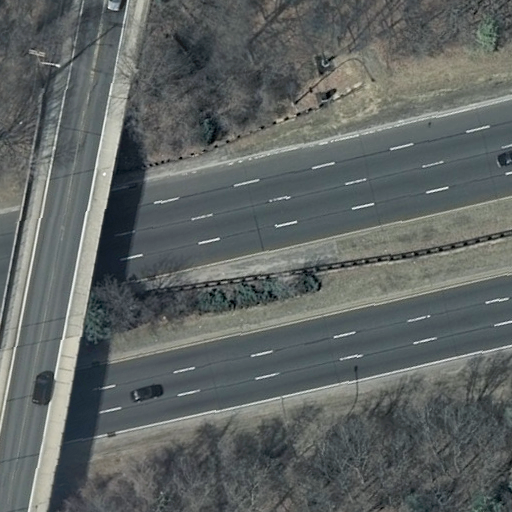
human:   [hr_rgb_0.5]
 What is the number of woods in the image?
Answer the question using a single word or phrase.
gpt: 1

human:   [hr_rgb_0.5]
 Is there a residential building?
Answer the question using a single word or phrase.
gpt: no

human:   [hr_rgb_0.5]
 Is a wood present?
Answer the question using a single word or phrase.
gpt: yes

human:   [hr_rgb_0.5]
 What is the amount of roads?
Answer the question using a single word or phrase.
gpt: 4

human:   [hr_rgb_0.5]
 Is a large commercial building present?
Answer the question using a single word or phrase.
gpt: no

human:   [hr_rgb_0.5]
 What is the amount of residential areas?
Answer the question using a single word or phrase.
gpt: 1

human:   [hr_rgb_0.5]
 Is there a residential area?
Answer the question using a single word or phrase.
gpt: yes

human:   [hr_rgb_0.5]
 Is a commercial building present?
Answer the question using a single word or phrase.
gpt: no

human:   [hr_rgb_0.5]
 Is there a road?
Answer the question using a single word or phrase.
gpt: yes

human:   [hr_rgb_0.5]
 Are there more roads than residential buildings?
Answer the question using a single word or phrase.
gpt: yes

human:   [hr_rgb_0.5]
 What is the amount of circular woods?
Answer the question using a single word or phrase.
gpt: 0

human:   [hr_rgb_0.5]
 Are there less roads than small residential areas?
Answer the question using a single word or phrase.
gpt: no

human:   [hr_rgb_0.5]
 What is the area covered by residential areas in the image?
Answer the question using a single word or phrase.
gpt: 10599m2

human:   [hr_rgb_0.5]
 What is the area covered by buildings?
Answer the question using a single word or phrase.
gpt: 0m2

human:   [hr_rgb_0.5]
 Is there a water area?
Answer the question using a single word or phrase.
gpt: no

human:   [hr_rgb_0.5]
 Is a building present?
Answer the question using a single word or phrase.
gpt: no

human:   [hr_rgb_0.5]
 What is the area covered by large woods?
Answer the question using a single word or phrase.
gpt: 10599m2

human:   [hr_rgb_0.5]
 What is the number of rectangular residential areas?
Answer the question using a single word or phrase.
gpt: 1

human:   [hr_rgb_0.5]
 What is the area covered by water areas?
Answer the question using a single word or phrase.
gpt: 0m2

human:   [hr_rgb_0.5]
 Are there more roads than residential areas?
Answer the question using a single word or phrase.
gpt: yes

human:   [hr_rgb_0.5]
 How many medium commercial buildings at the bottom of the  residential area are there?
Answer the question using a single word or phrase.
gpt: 0

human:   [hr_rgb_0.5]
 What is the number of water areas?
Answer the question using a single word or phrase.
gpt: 0

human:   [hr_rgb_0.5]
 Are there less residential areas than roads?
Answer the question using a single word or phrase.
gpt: yes

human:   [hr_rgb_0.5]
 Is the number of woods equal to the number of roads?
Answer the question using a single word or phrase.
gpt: no

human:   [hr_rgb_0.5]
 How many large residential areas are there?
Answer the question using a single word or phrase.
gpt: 1

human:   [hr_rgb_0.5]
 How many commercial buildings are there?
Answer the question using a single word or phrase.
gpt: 0

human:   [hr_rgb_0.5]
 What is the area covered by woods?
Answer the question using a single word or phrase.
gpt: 10599m2

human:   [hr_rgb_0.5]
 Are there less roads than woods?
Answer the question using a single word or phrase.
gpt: no

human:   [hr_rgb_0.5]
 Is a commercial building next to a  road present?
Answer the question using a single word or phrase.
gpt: no

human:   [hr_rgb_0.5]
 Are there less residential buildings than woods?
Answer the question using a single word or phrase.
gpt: yes

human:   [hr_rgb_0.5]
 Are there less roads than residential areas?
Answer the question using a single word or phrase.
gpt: no

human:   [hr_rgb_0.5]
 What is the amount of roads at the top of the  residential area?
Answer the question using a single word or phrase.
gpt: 0

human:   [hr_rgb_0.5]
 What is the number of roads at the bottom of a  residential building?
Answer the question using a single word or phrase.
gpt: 0

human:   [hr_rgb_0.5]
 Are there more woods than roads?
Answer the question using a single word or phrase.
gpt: no

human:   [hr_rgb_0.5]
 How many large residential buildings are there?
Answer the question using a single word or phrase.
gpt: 0

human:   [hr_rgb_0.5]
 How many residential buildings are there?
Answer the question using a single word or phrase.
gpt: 0

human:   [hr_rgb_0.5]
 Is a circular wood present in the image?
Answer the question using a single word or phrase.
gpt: no

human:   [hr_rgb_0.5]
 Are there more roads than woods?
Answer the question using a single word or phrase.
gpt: yes

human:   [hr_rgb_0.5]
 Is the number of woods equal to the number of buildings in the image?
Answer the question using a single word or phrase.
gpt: no

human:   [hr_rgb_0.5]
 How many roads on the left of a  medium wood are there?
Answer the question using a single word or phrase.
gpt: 0

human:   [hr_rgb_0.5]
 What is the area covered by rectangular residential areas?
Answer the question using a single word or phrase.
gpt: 10599m2

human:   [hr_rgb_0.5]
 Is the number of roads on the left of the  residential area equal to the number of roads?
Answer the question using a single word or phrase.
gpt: no

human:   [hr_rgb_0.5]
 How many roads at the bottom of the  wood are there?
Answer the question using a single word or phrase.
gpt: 4

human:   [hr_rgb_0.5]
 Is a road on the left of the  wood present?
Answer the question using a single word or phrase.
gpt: yes

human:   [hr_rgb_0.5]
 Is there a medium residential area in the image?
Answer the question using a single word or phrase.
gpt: no

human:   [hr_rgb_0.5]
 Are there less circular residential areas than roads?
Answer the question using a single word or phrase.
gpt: yes

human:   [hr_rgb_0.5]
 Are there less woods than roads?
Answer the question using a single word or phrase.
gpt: yes

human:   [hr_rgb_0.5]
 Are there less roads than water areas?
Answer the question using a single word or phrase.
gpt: no

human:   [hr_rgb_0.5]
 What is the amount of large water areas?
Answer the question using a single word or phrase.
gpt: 0

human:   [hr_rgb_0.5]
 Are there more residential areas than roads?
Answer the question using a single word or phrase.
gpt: no

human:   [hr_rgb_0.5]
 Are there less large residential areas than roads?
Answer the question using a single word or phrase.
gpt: yes

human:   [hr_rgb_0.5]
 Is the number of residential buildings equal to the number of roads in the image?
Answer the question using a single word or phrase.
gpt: no

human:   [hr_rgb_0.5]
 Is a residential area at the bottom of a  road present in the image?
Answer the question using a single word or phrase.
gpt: no

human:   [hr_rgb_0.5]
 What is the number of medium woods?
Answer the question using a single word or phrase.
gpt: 0

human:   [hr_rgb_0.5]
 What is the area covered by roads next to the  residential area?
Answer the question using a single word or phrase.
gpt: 0m2

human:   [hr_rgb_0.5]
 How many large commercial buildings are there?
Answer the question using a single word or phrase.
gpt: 0

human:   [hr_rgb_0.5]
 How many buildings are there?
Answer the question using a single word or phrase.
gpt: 0

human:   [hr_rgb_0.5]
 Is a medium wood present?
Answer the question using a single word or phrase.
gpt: no

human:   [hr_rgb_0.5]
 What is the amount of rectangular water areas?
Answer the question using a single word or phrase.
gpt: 0

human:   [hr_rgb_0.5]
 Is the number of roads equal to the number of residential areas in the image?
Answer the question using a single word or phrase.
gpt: no

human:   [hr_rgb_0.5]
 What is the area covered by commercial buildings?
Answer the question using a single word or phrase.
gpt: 0m2

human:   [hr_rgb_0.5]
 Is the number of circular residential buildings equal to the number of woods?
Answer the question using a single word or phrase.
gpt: no

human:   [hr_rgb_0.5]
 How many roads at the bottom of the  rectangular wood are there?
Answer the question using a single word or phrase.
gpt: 4

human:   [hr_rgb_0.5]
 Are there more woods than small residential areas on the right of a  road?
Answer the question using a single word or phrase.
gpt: yes